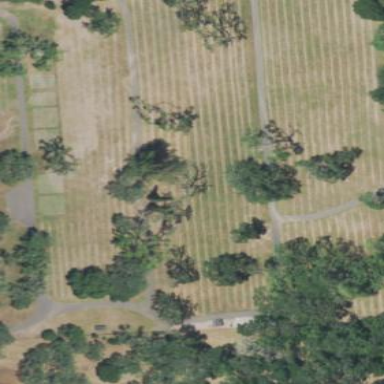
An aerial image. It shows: Cemetery.